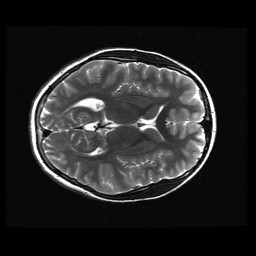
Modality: T2w
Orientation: axial
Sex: female
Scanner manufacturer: ge
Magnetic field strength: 3 T
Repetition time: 5 s
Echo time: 0.1015 s